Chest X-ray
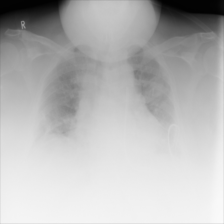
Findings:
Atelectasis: negative
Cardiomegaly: negative
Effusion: negative
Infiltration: negative
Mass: negative
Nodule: negative
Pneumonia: negative
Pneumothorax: negative
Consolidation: negative
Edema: negative
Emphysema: negative
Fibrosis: negative
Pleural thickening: negative
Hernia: negative